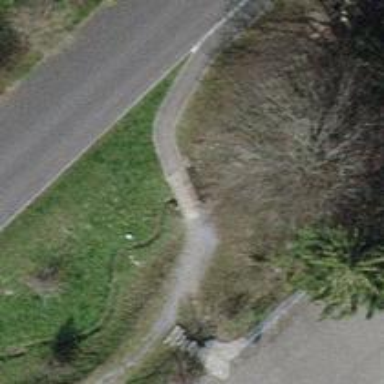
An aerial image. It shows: Asphalt footway.